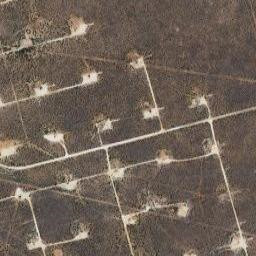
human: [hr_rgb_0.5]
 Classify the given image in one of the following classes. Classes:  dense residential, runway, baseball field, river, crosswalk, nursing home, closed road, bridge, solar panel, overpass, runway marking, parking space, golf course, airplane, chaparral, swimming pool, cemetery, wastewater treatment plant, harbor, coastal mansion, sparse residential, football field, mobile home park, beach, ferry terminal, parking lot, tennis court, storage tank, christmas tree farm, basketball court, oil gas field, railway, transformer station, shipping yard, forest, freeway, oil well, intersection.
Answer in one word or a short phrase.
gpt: oil gas field